Interaction volume radius: 10 \u00c5
Interaction volume height: 15 \u00c5
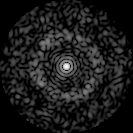
Disorder parameter: 0.86